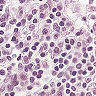
Metastatic tissue present: no